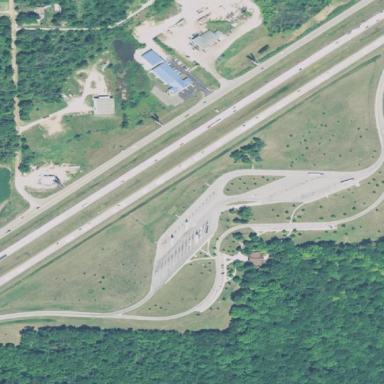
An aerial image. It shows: Rest area along the road.